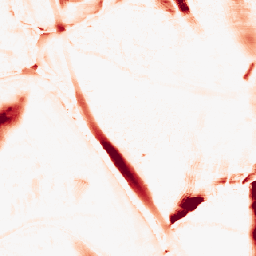
Category: morphological
Decomposition family: morphological_ellipse
Decomposition parameters: operation: opening
width: 20
height: 50
Upsampling method: area
Upsampling parameters: scale: 4
Upsampling scale: 4